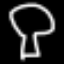
Label: mushroom